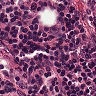
Metastatic tissue present: no